Question:
I want to calculate (A-UP + A-UPUP + B-UP)
Where state and tier are filter values used in slicer which changes according to selection.
I want sum of unique Y values according to state and tier.
In dax any idea?
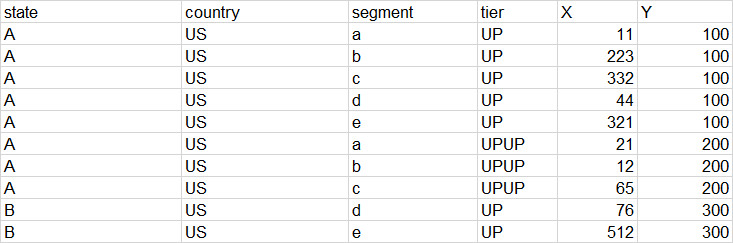
Answer: Hello Please test this:
'''
Distinct_Y_SUMMATION =
SUMX (
SUMMARIZE ( YourTable, YourTable[state], YourTable[tier], YourTable[Y] ),
[Y]
)
'''
The Screenshot of the code if we run & test it:
<URL>
Extra Bonus:
If you want to see the table, just create "New Table" command and paste this code:
'''
Distinct_Y_Table =
SUMMARIZE ( YourTable, YourTable[state], YourTable[tier], YourTable[Y] )
'''
The screenshot of the above code:
<URL>